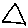
Label: triangle